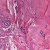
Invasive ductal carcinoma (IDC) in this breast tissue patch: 0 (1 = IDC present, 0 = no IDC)